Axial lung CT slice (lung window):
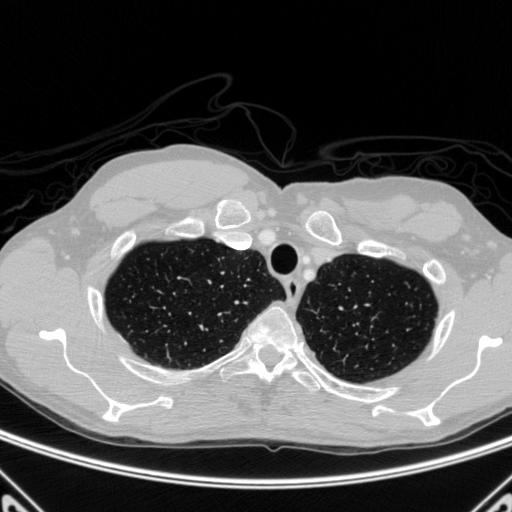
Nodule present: no